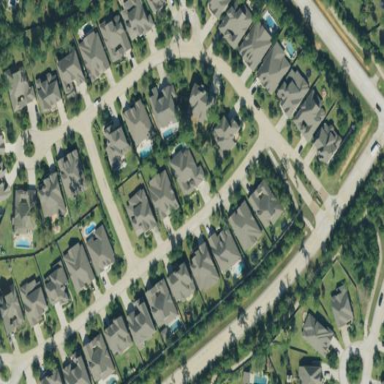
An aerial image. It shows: Residential area within neighborhood.